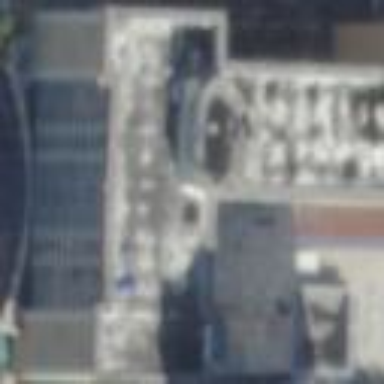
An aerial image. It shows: Hotel building.